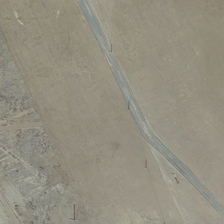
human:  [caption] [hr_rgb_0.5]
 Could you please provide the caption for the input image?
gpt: a road is in a piece of khaki bareland .

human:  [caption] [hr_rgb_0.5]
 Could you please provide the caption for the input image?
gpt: a road is in a piece of khaki bareland .

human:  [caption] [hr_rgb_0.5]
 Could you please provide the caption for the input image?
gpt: a road is in a piece of khaki bareland .

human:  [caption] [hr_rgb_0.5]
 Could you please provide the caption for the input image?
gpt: a road is in a piece of khaki bareland .

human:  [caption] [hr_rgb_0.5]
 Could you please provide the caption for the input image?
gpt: a road is in a piece of khaki bareland .